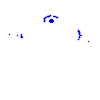
Particle: electron